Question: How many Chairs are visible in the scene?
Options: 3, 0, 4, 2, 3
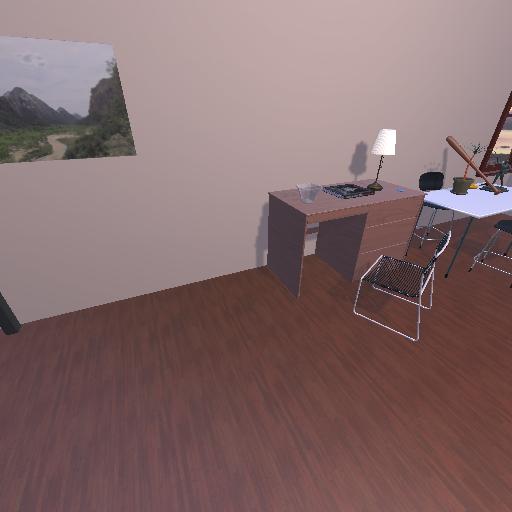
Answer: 3